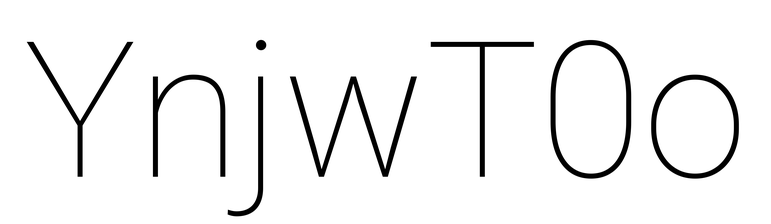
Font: Roboto_Thin